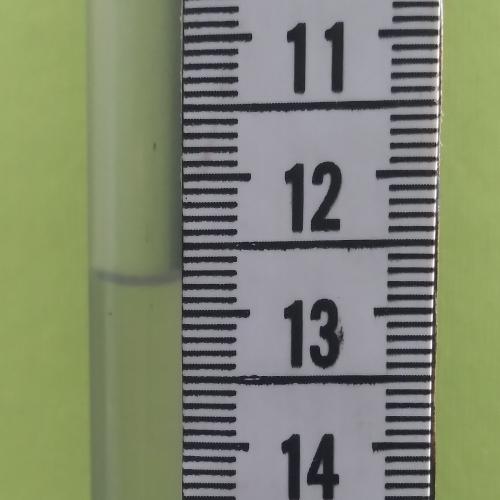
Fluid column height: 12.7 cm